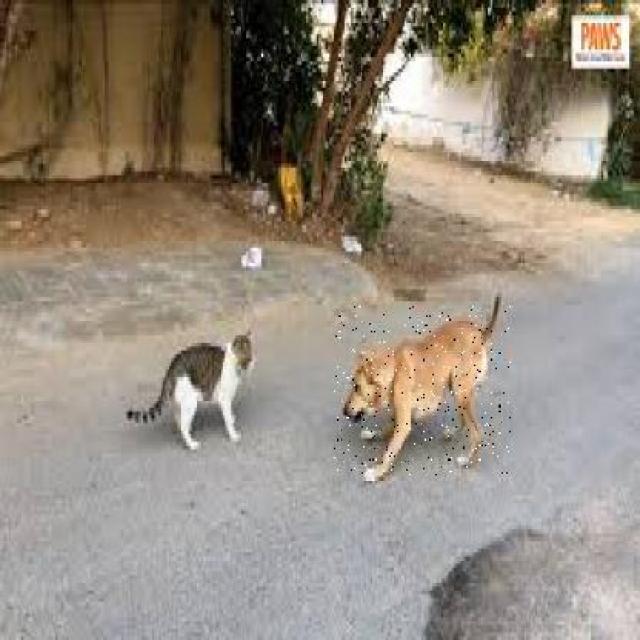
Healthy canine skin — no visible lesions, inflammation, or abnormalities. The skin and coat appear normal.